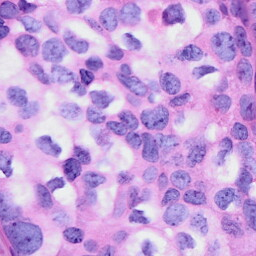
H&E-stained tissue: Breast